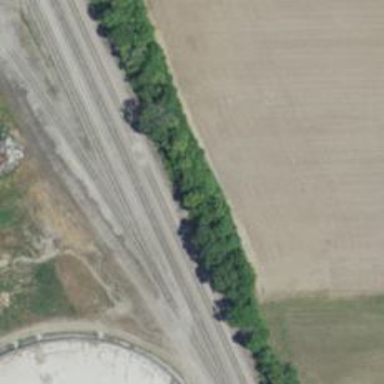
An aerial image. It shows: Railway yard.